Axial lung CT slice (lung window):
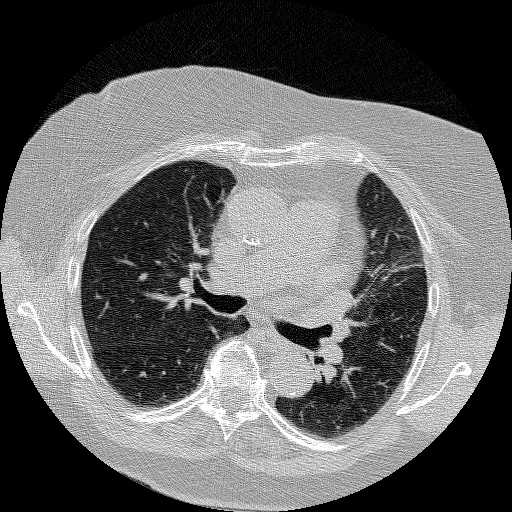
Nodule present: no